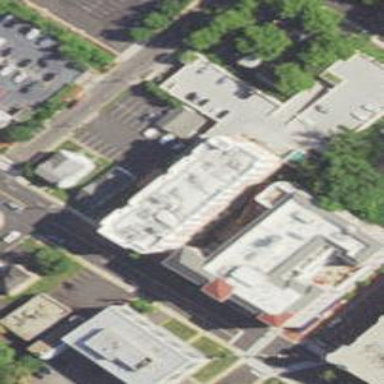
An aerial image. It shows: Hotel building.